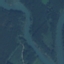
Label: River